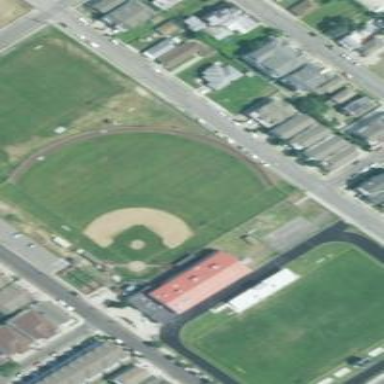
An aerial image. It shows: Outfield pitch designated for baseball on leisure land.